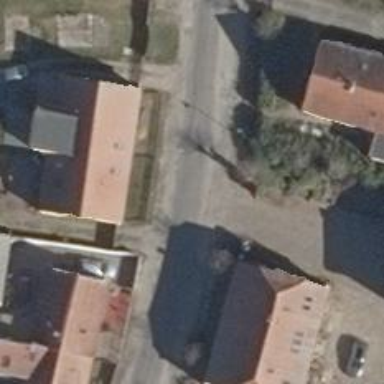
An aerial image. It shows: Paved residential road.